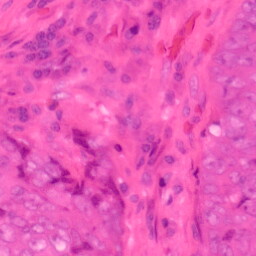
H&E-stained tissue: Colon